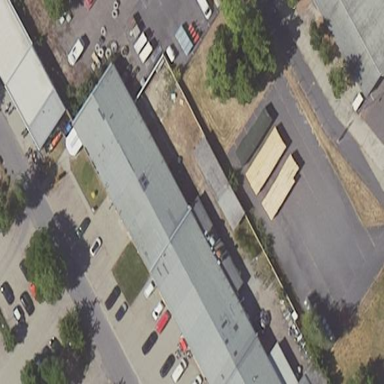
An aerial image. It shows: Commercial building.